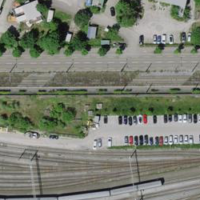
EUNIS habitat code: 54
Species observed at this site:
Clematis vitalba
Melilotus albus